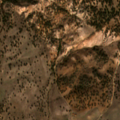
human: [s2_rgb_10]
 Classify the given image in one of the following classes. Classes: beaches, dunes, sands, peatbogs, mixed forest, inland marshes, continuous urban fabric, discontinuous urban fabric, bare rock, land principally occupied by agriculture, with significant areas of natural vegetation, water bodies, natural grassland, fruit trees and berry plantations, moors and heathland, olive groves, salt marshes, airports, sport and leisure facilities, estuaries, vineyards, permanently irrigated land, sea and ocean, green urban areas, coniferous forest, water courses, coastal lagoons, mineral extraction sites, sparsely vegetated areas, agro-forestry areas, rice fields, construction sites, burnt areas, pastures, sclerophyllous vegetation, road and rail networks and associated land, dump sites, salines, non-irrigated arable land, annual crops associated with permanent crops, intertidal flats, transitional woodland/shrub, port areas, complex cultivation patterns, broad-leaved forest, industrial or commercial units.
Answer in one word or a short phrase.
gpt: non-irrigated arable land, agro-forestry areas, broad-leaved forest